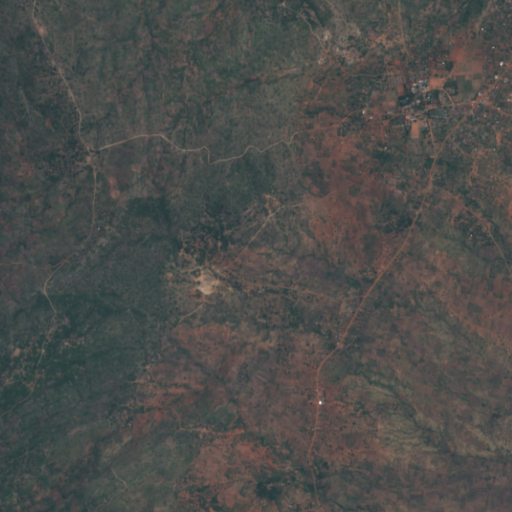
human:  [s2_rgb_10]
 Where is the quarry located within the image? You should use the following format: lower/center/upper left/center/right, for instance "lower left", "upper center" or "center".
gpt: The quarry is located in the upper right of the image.
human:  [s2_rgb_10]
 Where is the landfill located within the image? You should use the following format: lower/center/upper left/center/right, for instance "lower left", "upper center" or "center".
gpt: There is no landfill in the image.